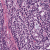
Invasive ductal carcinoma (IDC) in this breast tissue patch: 1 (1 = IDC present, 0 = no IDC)